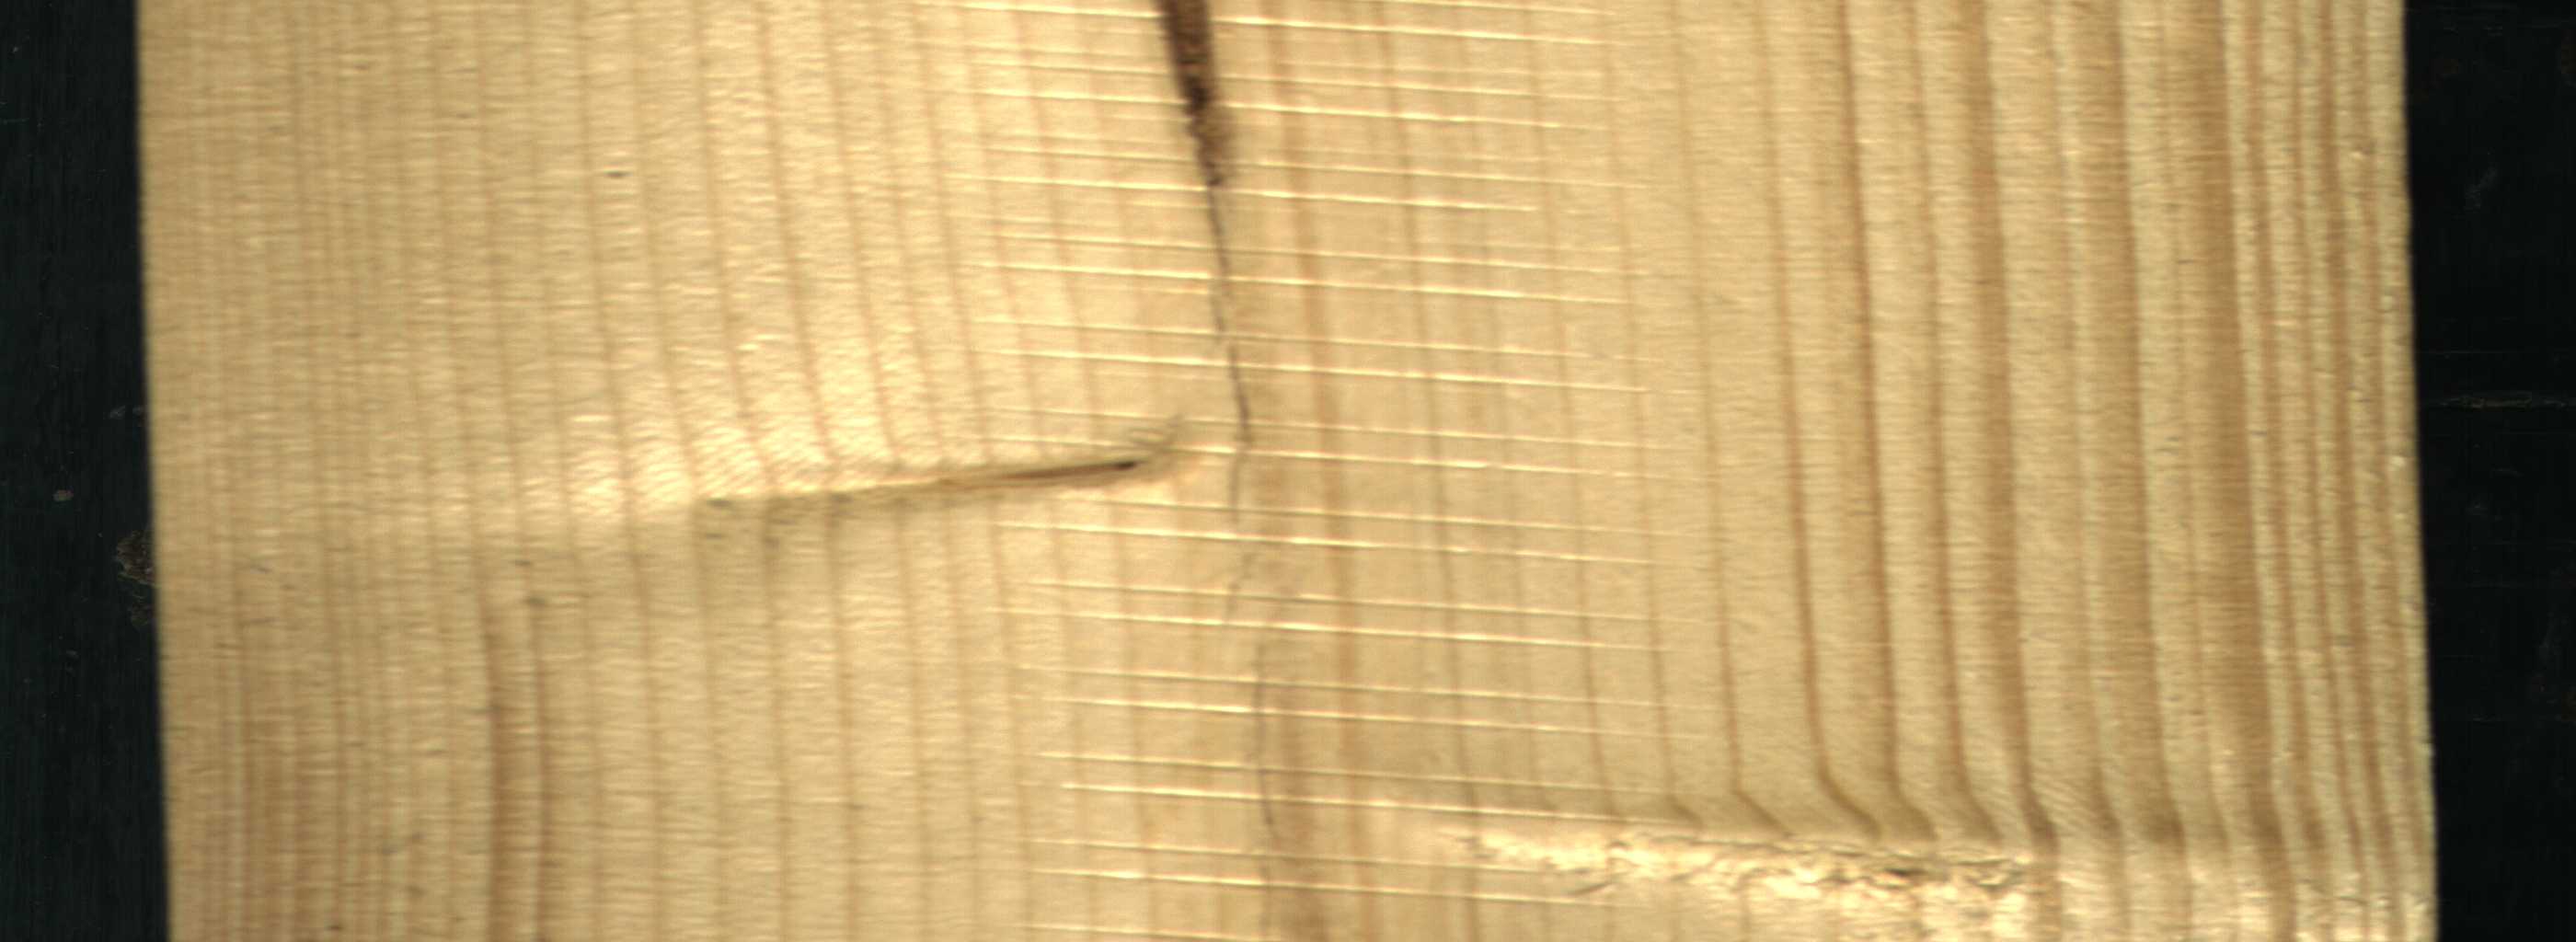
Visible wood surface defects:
Marrow
Crack
Live_Knot